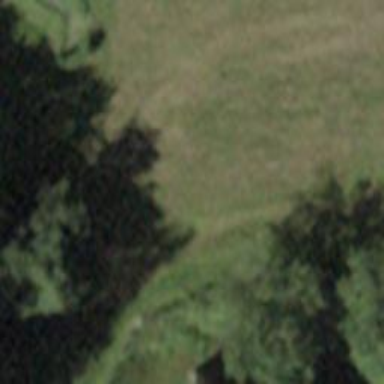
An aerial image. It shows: Grassy path.